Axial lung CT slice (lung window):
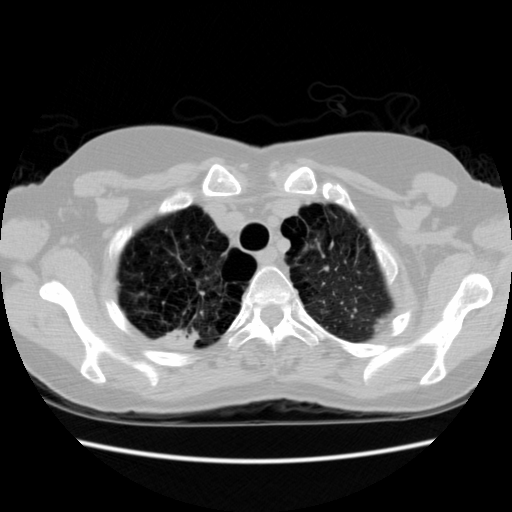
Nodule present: no